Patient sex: M
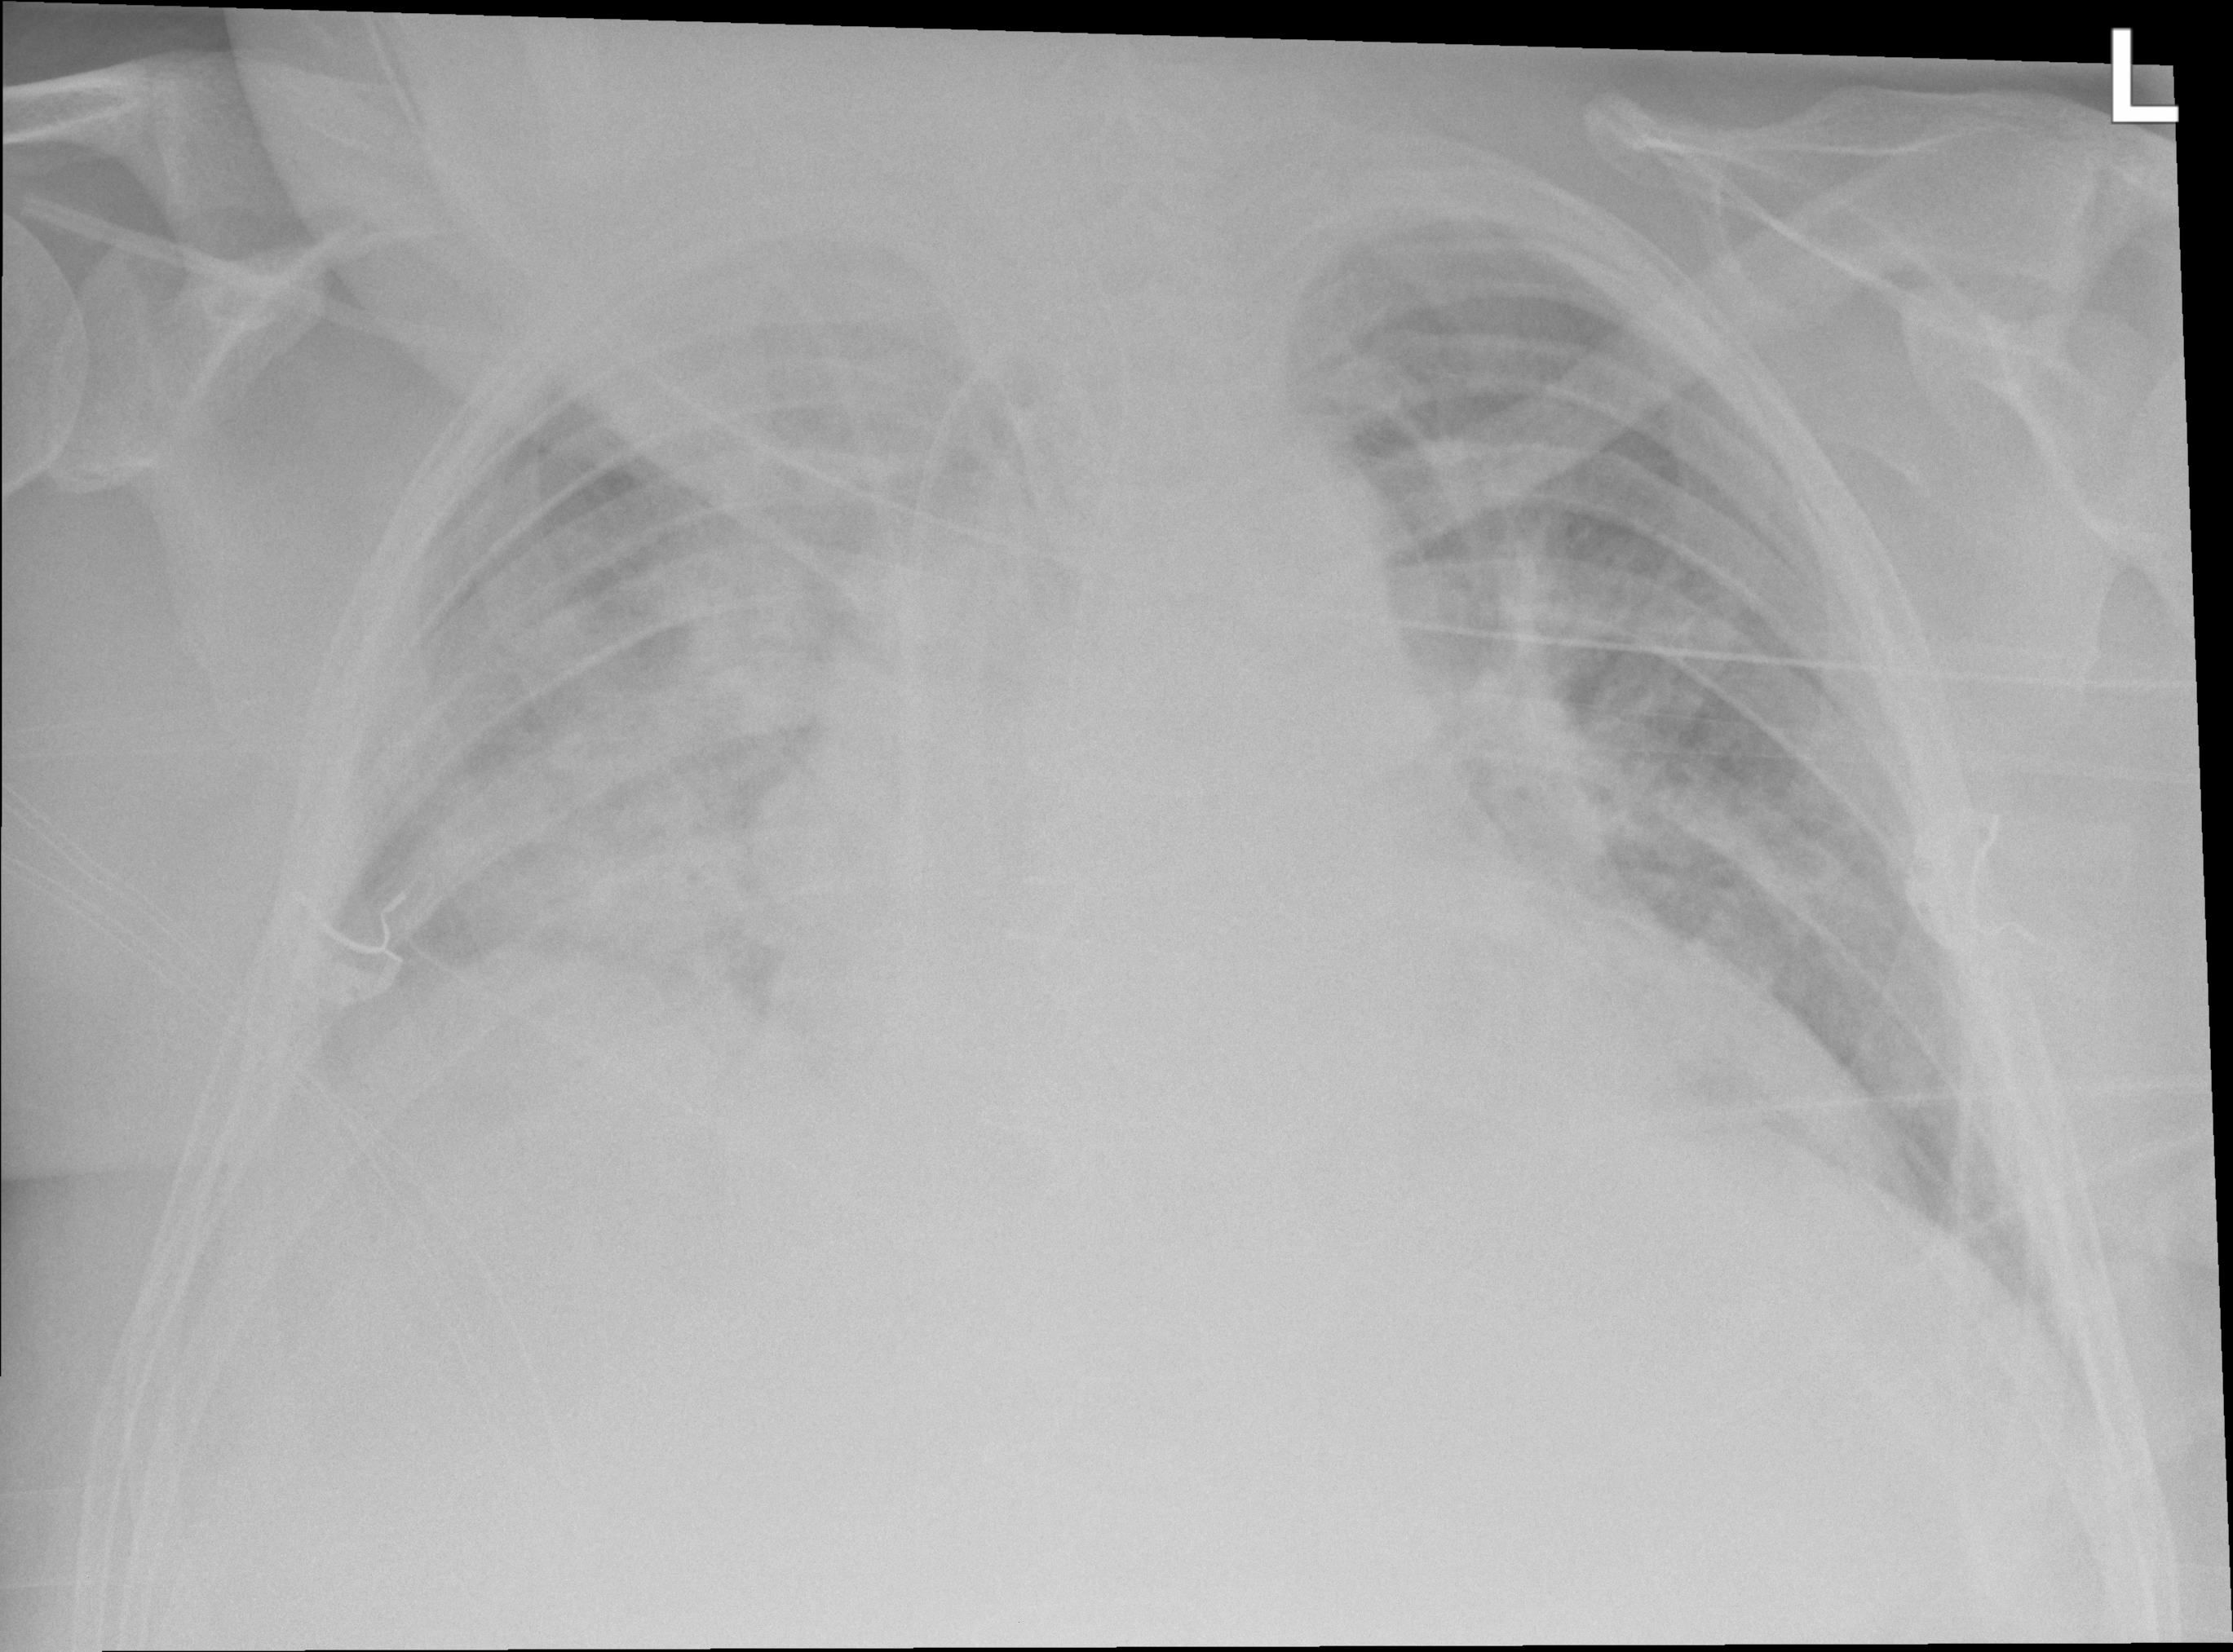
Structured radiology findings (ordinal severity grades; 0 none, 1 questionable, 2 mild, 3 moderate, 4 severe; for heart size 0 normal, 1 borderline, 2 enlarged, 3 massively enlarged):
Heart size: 2
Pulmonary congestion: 3
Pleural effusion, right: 1
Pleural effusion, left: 0
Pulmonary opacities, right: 3
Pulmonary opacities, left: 1
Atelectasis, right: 2
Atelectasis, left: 0